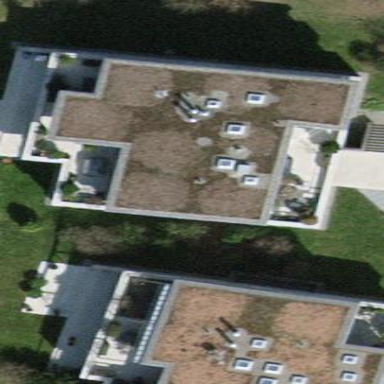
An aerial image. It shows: Flat-roofed apartment building.